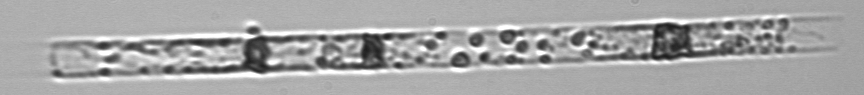
Label: Dactyliosolen_blavyanus